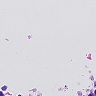
Metastatic tissue present: no